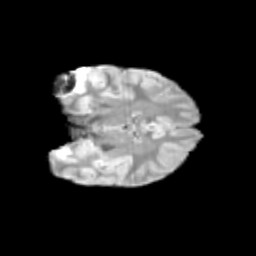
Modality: T2w
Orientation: coronal
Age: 12
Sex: female
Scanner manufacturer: siemens
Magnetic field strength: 3 T
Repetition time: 3.8 s
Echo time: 0.07 s